Question: I captured raw audio data stream together with its struct.
is shown in the figure below:

Following the <URL> of wav file, I tried to write the raw bits into a wav file.
What I do is:
1. write "RIFF".
2. write a DWORD. (filesize - sizeof("RIFF") - sizeof(DWORD)).
1. write "WAVEfmt "
2. write a DWORD. (size of the WAVEFORMATEXTENSIBLE struct)
3. write the WAVEFORMATEXTENSIBLE struct.
1. write "fact"
2. write a DWORD. ( 4 )
3. write a DWORD. ( num of samples in the stream, which should be sizeof(rawdata)*8/wBitsPerSample ).
1. write "data"
2. write a DWORD (size of rawdata)
3. write the raw data.
After getting the wav file from the above steps, I played the wav file with media player, there is no sound, playing with audacity will give me a distorted sound, I can hear that it is the correct audio I want, but the sound is distorted with noise.
The raw data can be find <URL>
The wav file I generate is <URL>
It is very confusing to me, because when I use the same method to convert IEEE-float data to wav file, it works just fine.
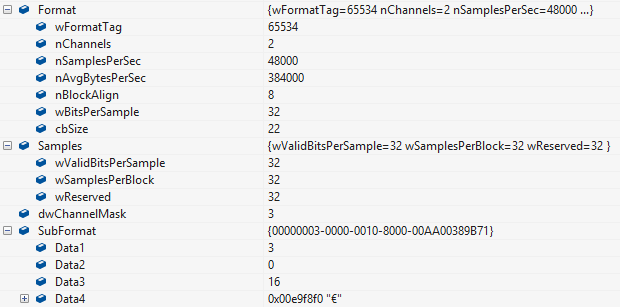
Answer: I figured this out, it seems the getbuffer releasebuffer cycle in IAudioRenderClient is putting raw data that has the format same as that passed into the initialize method of the IAudioClient.
The GetMixFormat in IAudioClient in my case is different from the format passed into the initialize method. I think GetMixFormat gets the format that the device supports.
IAudioClient should have done the conversion of format from the initialized format to the mixformat. I intercept the initialize method, get the format, and it works like a charm.